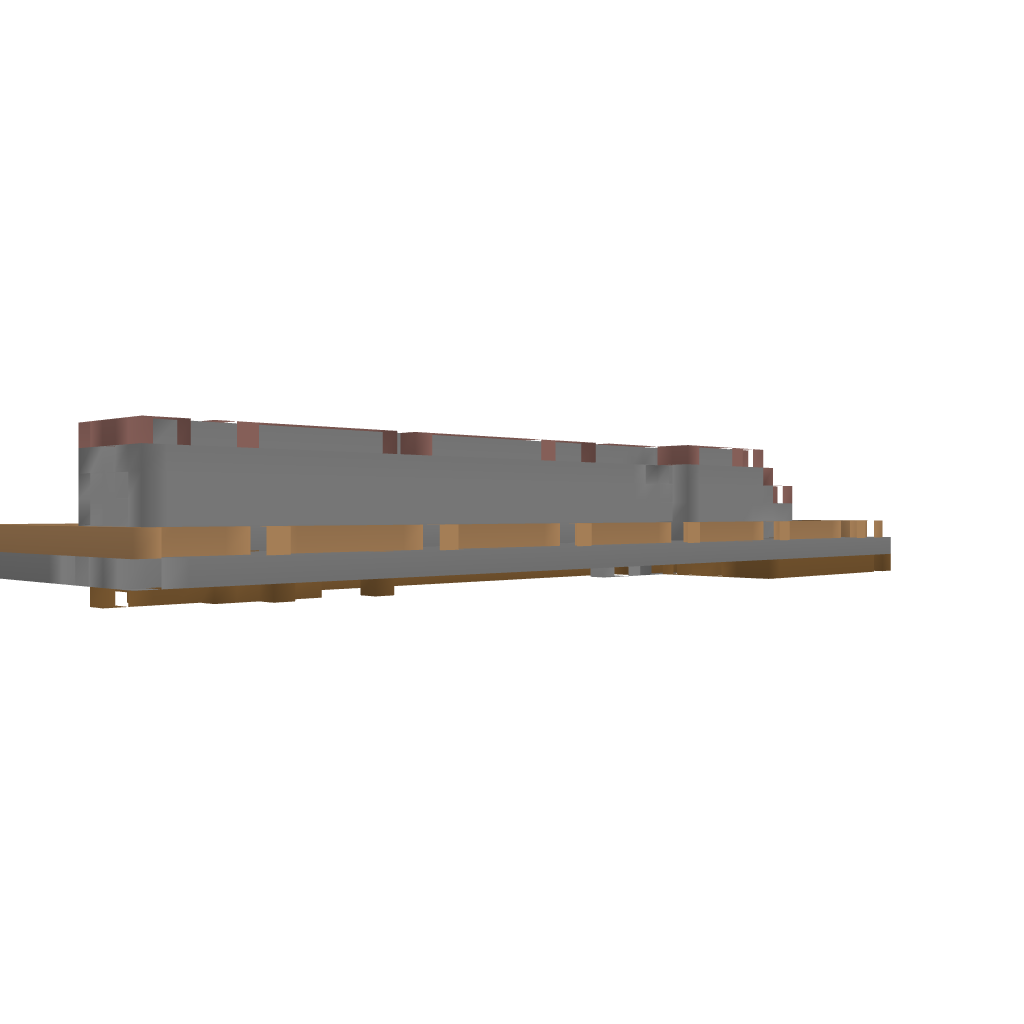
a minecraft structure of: Huge Furnace Factory bad low quality